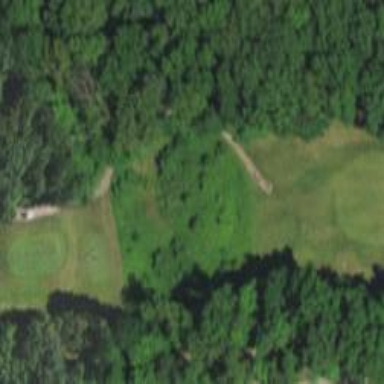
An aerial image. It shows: Rough golf course area within grassland.